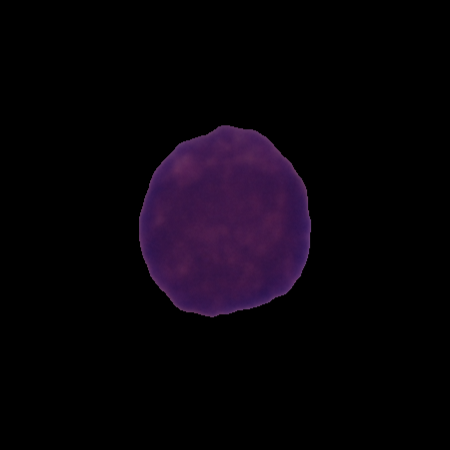
Label: cancer